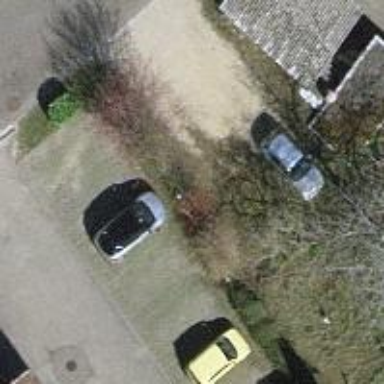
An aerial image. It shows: Parking space.